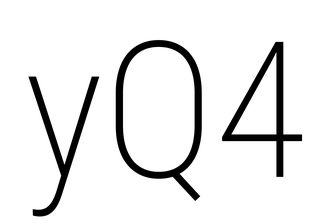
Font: Roboto_Condensed_ExtraLight